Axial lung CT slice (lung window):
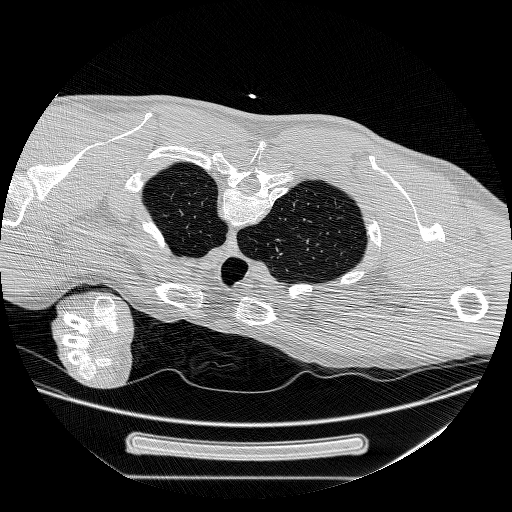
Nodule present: no